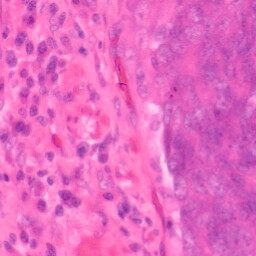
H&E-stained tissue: Colon